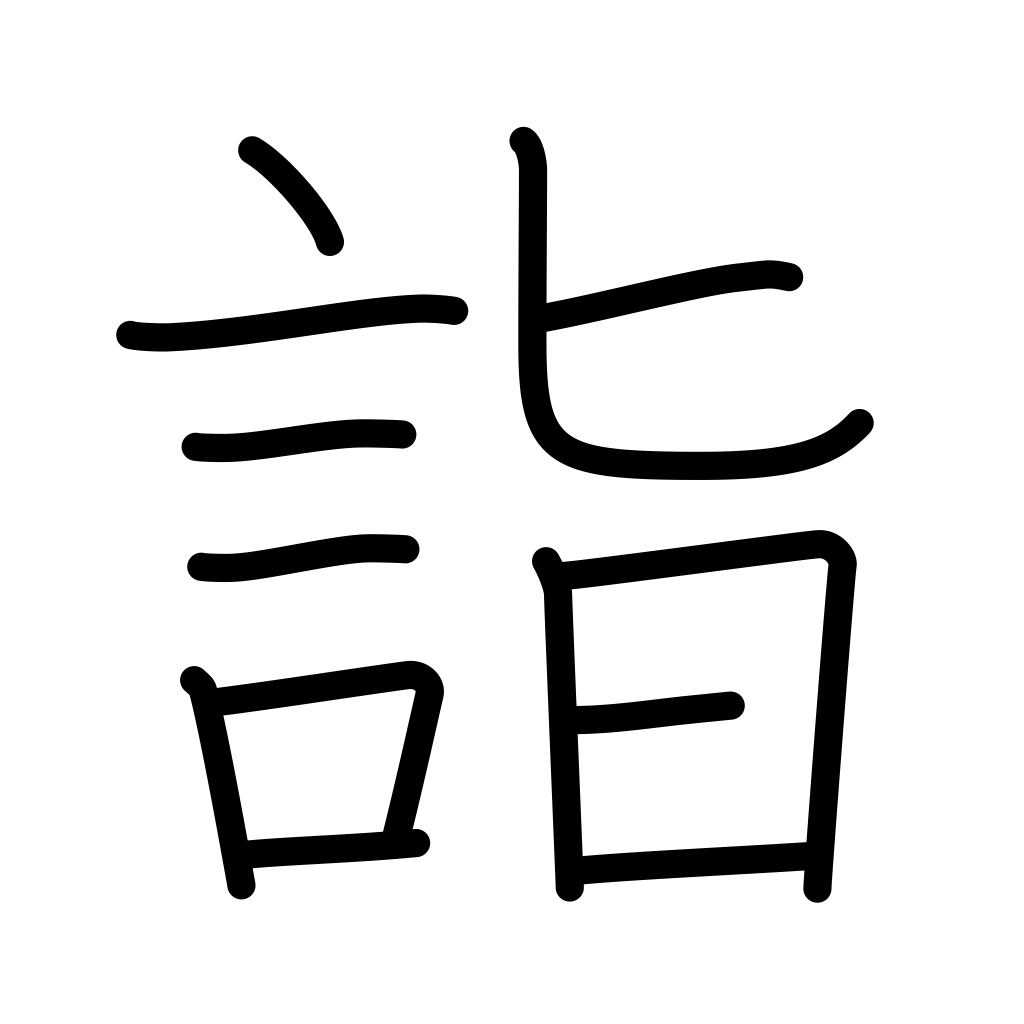
Meaning: visit a temple, arrive, attain